Question: On the MobileFirst Server Platform Foundation 7.0, the Preview is not working in the console. On the Eclipse development side, all is working well.
The error message is the following:

Here is the error in the log:
'''
[4/10/15 12:12:55:267 CEST] <PHONE> org.apache.wink.server.internal.RequestProcessor I The following error occurred during the invocation of the handlers chain: WebApplicationException (404 - Not Found) with message 'null' while processing GET request sent to http://10.3.20.64:9080/catalogmanagerfull/authorization/v1/clients/preview
'''
The application can use the server without any issue. It's really only the Preview in the console that is not working. The Application Server is a WAS Liberty profile running on Linux.
In a MobileFirst Server V6.3, the same project has no issue.
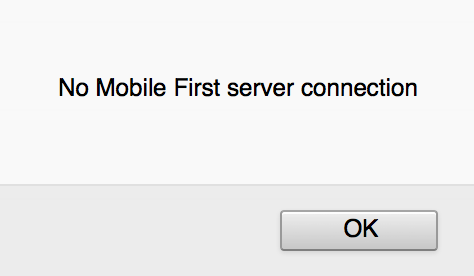
Answer: Preview is not meant to work in a production environment, however the preview button was still there in the GM release of MFPF 7.0.
I think you might have hit APAR PI37266:
> MFP OPERATIONS CONSOLE: PREVIEW OF COMMON RESOURCES BUTTON MUST BE
HIDDEN IN PRODUCTION ENVIRONMENT
So, you should update your installation to the latest available 7.0 iFix, whereh the preview button is not longer available.